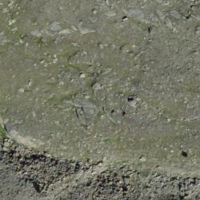
EUNIS habitat code: 48
Species observed at this site:
Gypaetus barbatus